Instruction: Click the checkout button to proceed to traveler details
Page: cart
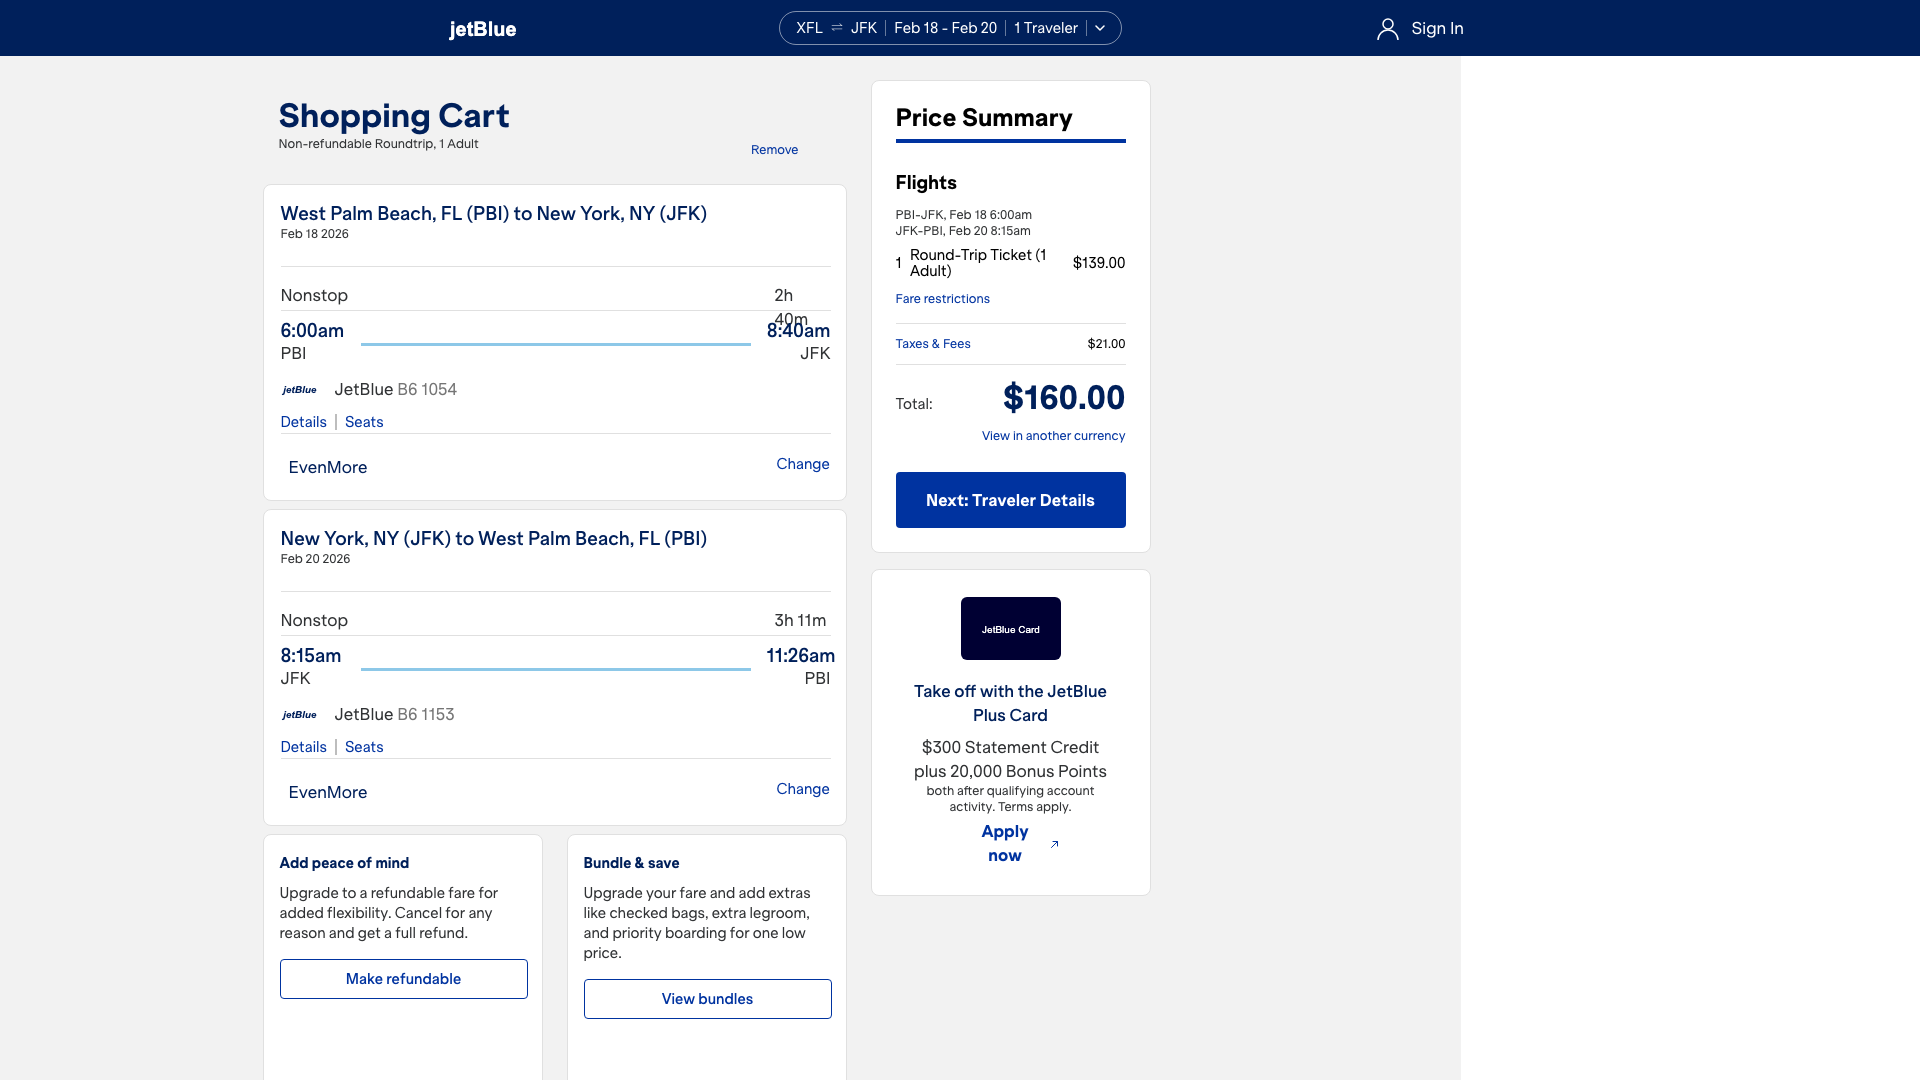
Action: click